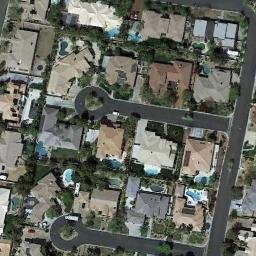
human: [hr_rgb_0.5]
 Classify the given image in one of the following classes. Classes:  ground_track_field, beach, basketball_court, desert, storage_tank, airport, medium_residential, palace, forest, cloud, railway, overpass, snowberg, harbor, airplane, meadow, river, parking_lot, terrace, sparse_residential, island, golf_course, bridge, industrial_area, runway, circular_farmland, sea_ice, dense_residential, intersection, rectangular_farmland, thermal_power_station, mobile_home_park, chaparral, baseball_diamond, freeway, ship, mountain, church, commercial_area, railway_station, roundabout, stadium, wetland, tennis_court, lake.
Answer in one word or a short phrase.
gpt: medium_residential